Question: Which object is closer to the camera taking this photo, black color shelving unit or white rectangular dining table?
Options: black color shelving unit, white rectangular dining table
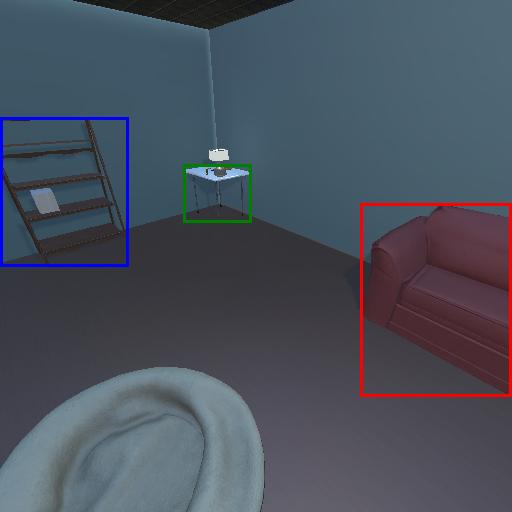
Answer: black color shelving unit